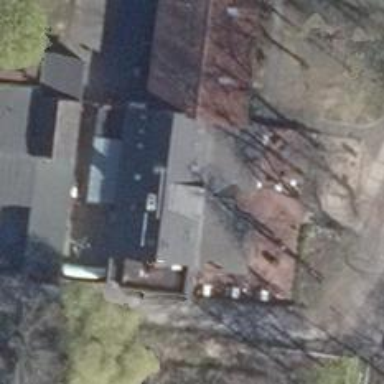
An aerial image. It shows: Restaurant.